Question: So I have a class that wraps a WebElement and adds functionality to make it more useful in my page objects. I now need to set the text of a text input, and the only way I can see to do this is to inject javascript to find the element and set its value attribute.
For simple cases where I have an id to go off, this is fairly simple, however where there are dynamically generated forms there might not be a useful id to go off - some of these are found by finding the enclosing form and then looking for a css selector within it, where there are other inputs matching the same css selector within other forms.
I can see that I could solve this by finding everything by xpath, however there must be a less brittle/disruptive solution. I know that you can get a WebElement from a Javascript executor, what I'm wondering is if it's possible to inject a javascript object reference to a given WebElement, and if not, a way to get a unique xpath at runtime from an existing WebElement.
I'm using python, but solutions in other languages would probably be transferrable.
---
## Edit
I know that there is a webdriver element cache somewhere, and that I can get an element's id in that cache:

Is there any way of using this in the injected javascript?
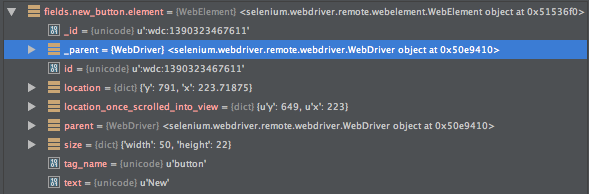
Answer: If I understand your question correctly, you are asking how to pass a Selenium WebElement object to your JavaScript. If the page under test is using jQuery, it might look like this:
'''
# select the element in python
form1 = driver.find_element_by_id('id_of_the_form')
# execute javascript which references the object
execute_script("$(arguments[0]).find('input.childOfInterest').val('newValue')", form1)
'''
Because 'execute_script()' takes a String (JS to execute) and an optional second parameter (object reference), you then refer to the object (a WebElement in this case) using 'arguments[0]'. In this example, I passed in the parent form element, and then used jQuery to select the form, making it a jQuery object, and then called jQuery's '.find()' off of that, passing in a css selector to locate the child element, and then called jQuery's '.val()' off of that to update the element's value.
---
You also asked how to generate an xpath at runtime.
Here's an example of this (complete answer <URL>:
'''
// javascript
function getPathTo(element) {
if (element.id!=='')
return 'id("'+element.id+'")';
if (element===document.body)
return element.tagName;
var ix= 0;
var siblings= element.parentNode.childNodes;
for (var i= 0; i<siblings.length; i++) {
var sibling= siblings[i];
if (sibling===element)
return getPathTo(element.parentNode)+'/'+element.tagName+'['+(ix+1)+']';
if (sibling.nodeType===1 && sibling.tagName===element.tagName)
ix++;
}
}
'''
Here are steps to implement it in your Selenium
'''
# define xpath generation JS in python
xpathJS = "function getPathTo(element){ if(element....."
# add new function to the page
execute_script(xpathJS)
# select an element with SE
element1 = driver.find_element_by_id('id_of_element')
# get the xpath of the element
xpath1 = execute_script("return getPathTo(arguments[0])", element1)
'''